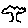
Label: tree